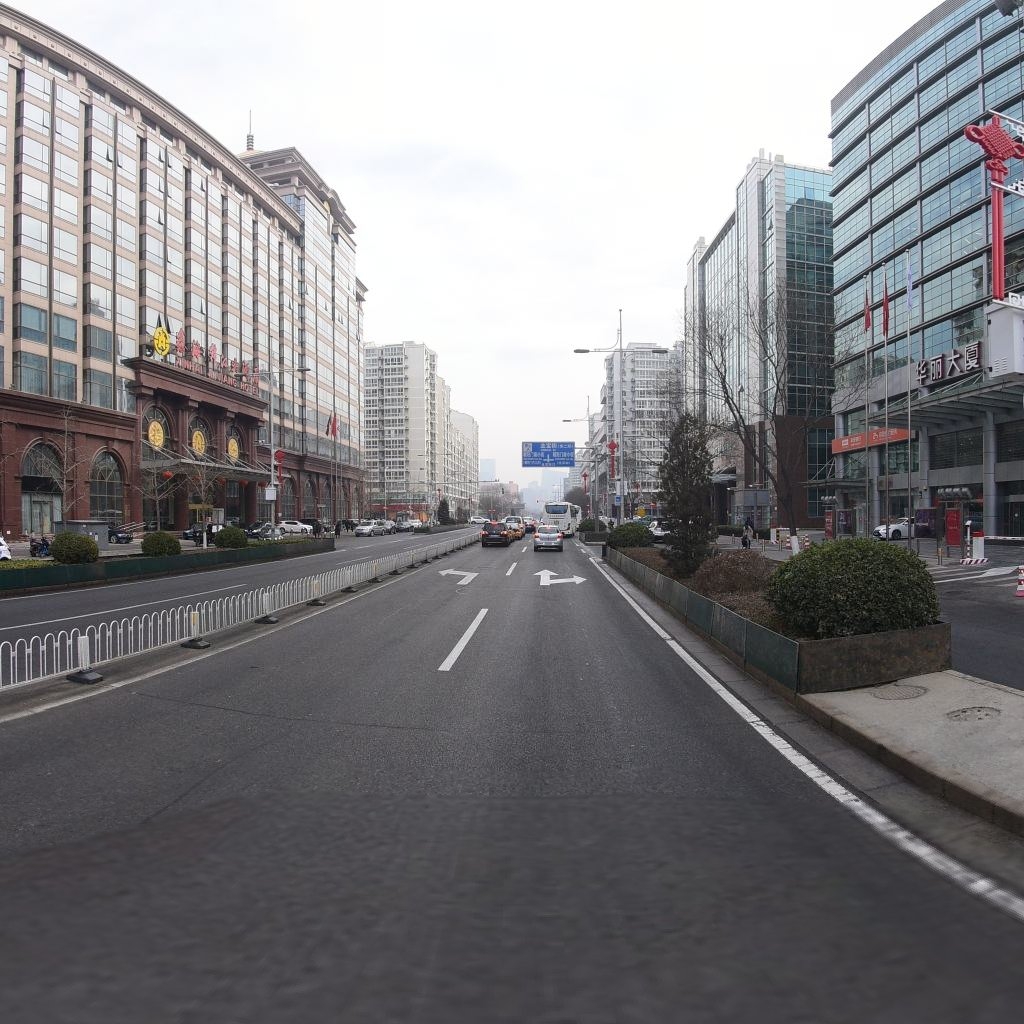
Region: Dongcheng
Road damage annotations: transverse crack, manhole cover, longitudinal crack